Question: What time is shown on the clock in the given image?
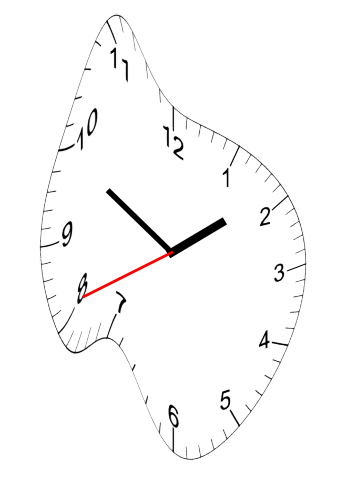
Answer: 01:49:41